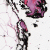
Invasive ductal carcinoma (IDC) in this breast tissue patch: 0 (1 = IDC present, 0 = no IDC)